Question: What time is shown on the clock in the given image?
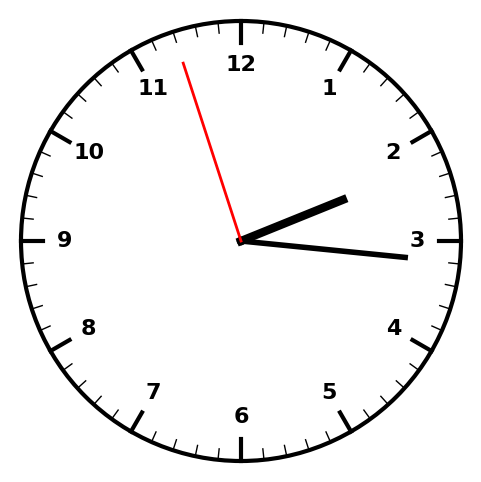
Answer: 02:15:57